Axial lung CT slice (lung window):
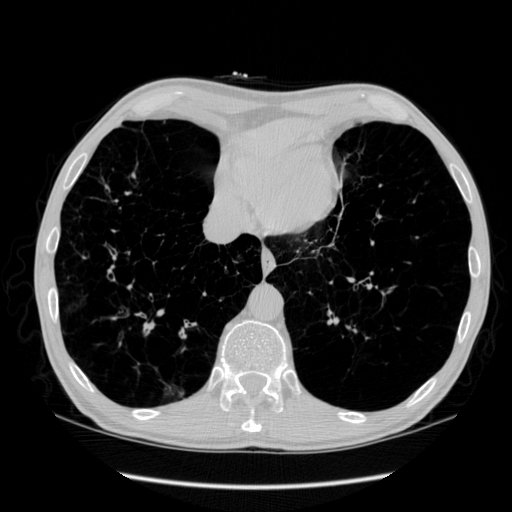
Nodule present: no